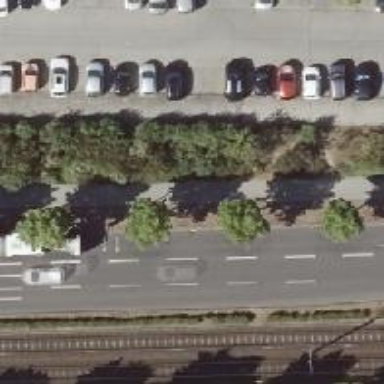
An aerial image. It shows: Avenue of deciduous broadleaved trees.